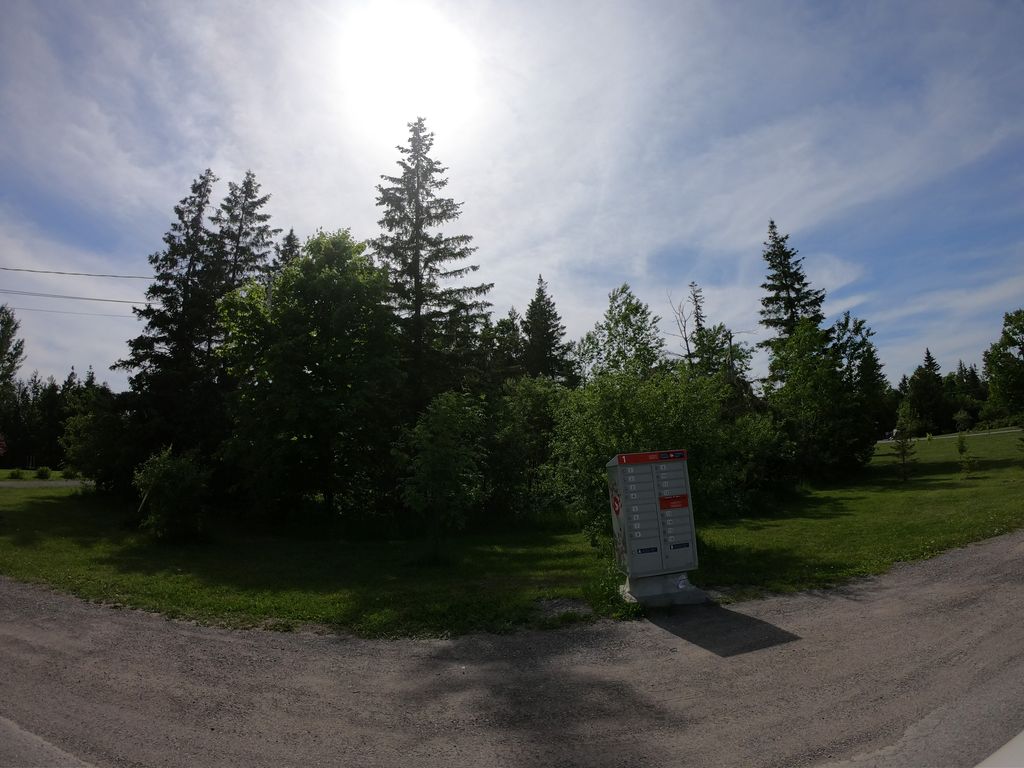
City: ottawa-gatineau